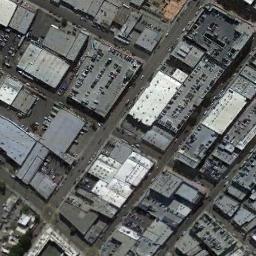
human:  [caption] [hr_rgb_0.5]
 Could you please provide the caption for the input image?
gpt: Many houses of different shapes are in the industrial area .

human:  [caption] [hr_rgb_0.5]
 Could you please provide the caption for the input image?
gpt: The industrial area is large .

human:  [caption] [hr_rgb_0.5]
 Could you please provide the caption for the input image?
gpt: The industrial area has lots of neatly arranged workshops and some roads go through the industrial area .

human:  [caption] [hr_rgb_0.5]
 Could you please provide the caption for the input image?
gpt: There are many gray buildings and some white buildings on the industrial area .

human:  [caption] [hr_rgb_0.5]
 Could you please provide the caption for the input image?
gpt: In an industrial area, There are neatly planned factories and roads, And there are large parking lots .